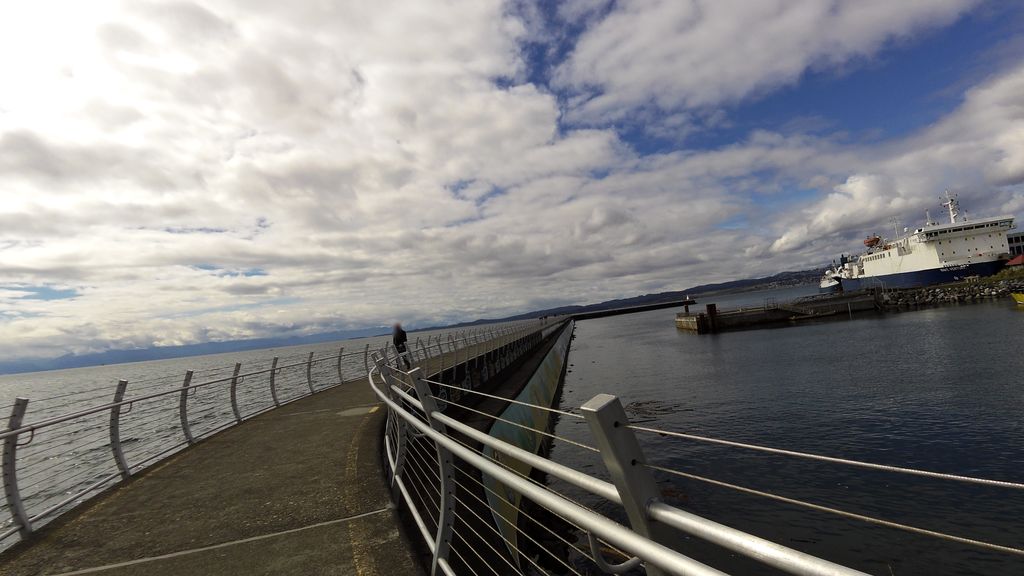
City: victoria